Interaction volume radius: 5 \u00c5
Interaction volume height: 10 \u00c5
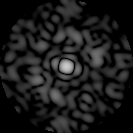
Disorder parameter: 0.8149